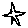
Label: star